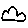
Label: cloud